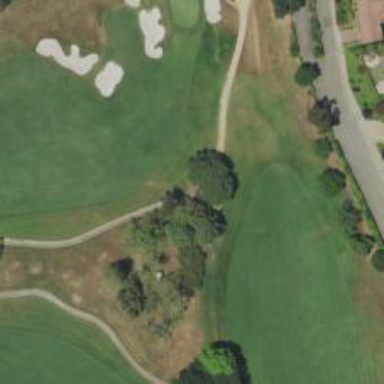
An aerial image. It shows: Path designated for golf carts.